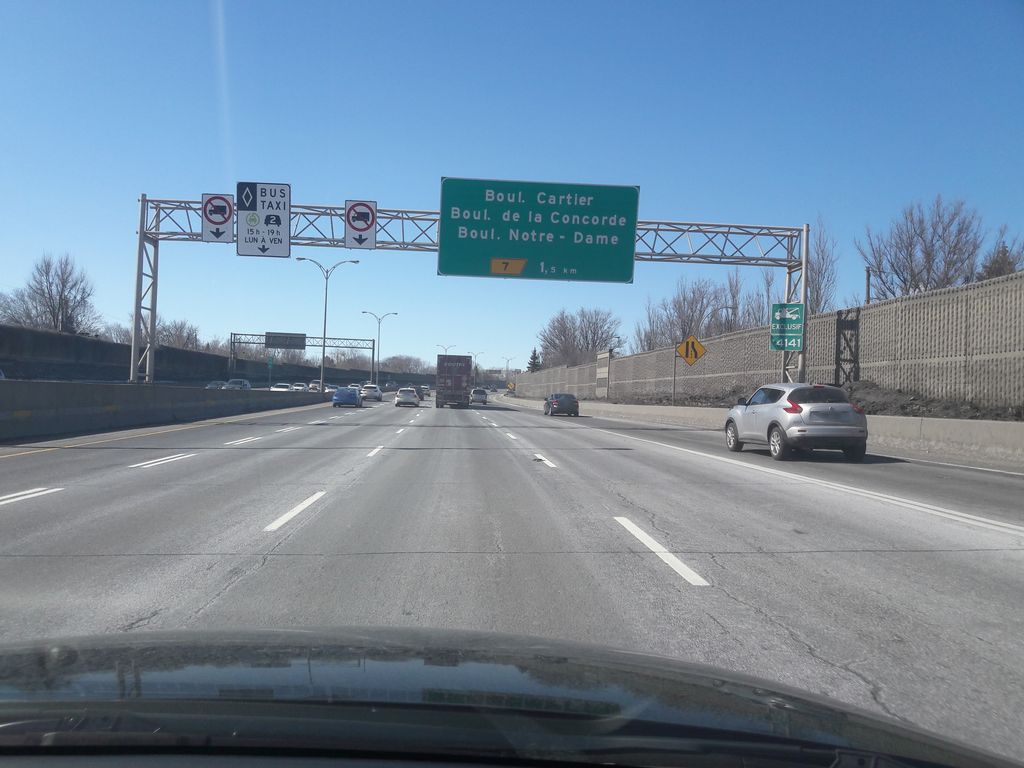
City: montreal